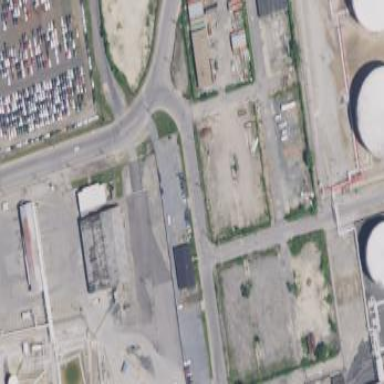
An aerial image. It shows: Brownfield site.